Interaction volume radius: 5 \u00c5
Interaction volume height: 20 \u00c5
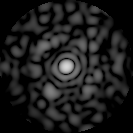
Disorder parameter: 0.8717